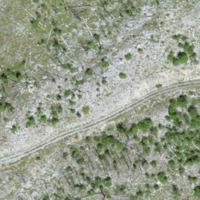
EUNIS habitat code: 43
Species observed at this site:
Monticola saxatilis